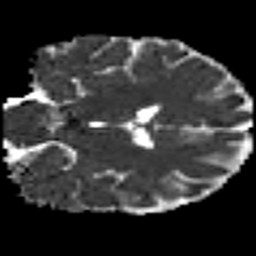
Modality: MD
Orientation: coronal
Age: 31
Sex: male
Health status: ill
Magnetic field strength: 3 T
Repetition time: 8.4 s
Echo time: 0.0926 s